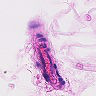
Metastatic tissue present: no